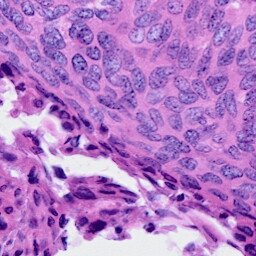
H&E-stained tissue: Cervix